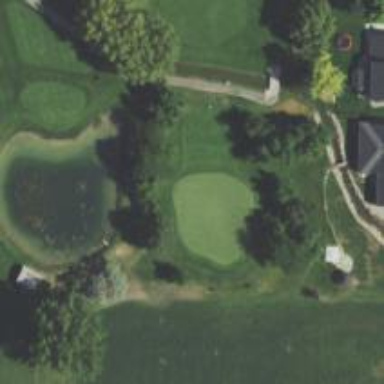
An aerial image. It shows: View of golf hole.